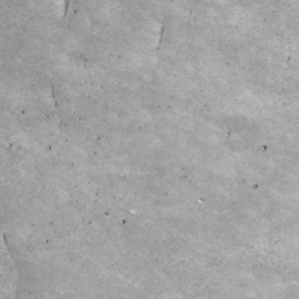
Label: non_frost